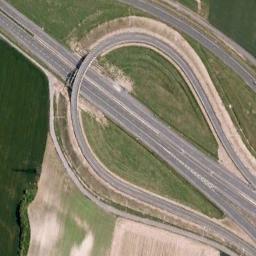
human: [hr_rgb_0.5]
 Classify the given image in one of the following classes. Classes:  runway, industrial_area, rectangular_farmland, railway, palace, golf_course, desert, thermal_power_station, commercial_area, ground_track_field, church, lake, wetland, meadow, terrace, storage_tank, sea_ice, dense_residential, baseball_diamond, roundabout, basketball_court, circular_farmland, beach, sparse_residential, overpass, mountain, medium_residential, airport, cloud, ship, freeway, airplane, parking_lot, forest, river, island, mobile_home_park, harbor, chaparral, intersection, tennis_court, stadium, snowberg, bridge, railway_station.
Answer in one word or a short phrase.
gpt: overpass